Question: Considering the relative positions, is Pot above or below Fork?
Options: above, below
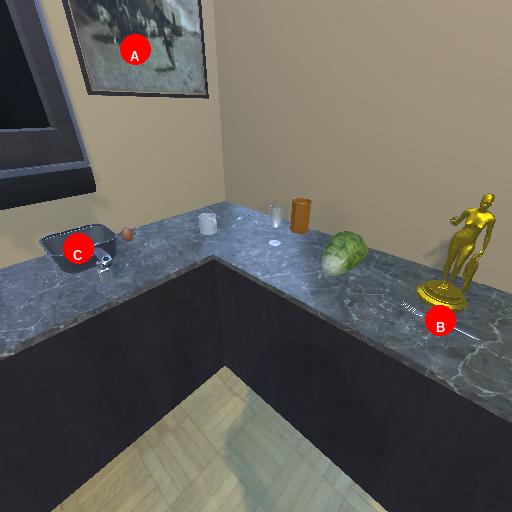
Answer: above